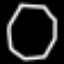
Label: octagon